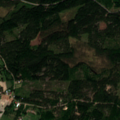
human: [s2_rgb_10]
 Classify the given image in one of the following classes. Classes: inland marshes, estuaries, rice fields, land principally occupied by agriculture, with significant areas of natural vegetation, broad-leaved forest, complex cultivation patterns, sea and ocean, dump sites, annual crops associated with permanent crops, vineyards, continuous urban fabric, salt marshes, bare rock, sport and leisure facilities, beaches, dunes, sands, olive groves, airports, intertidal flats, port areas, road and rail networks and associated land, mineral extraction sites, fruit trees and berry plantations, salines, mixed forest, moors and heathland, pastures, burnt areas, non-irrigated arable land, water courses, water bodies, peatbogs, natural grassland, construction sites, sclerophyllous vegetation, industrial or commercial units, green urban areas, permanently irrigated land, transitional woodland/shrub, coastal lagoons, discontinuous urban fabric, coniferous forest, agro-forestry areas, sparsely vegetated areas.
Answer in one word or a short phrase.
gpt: land principally occupied by agriculture, with significant areas of natural vegetation, coniferous forest, transitional woodland/shrub